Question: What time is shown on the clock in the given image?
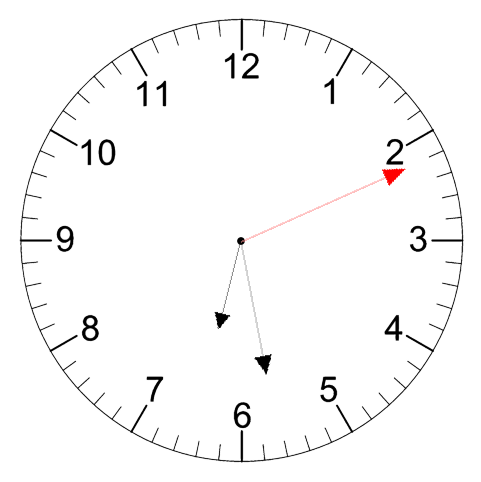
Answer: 06:28:11